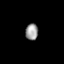
Tissue: prostate
Cell type: Fibroblasts
Senescence score: 0.7026
Nuclear area (px): 203
Mean DAPI intensity: 153.473